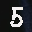
Label: 5